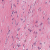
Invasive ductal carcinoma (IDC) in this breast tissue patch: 0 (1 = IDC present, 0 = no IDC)